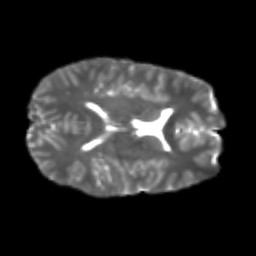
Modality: T2w
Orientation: axial
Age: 20
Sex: male
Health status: healthy
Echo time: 0.074 s